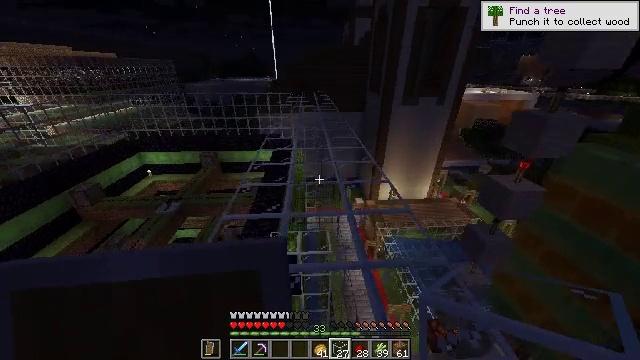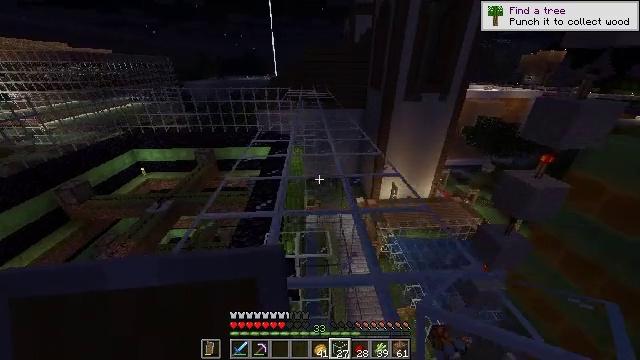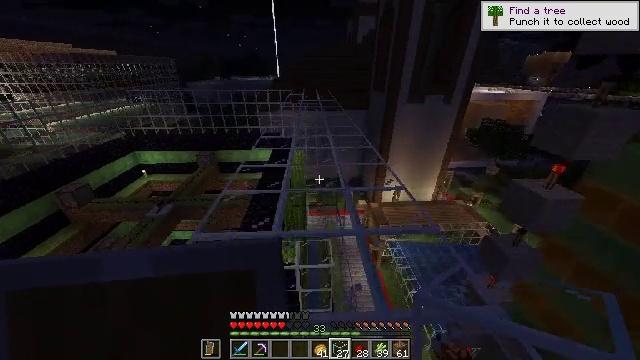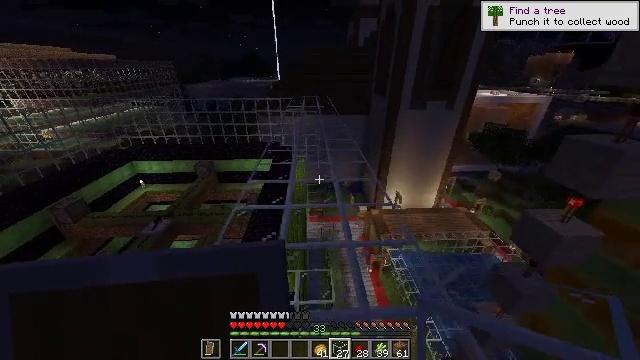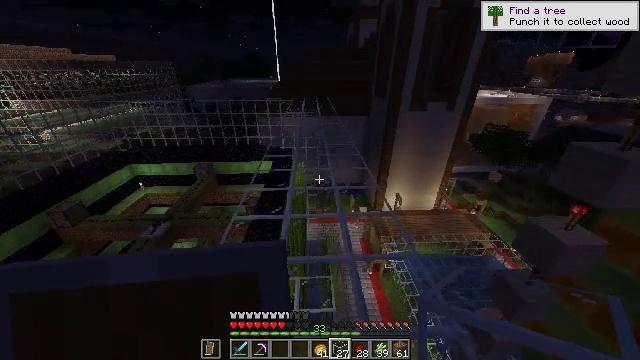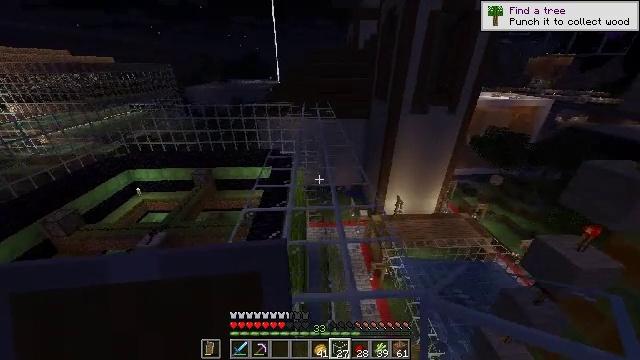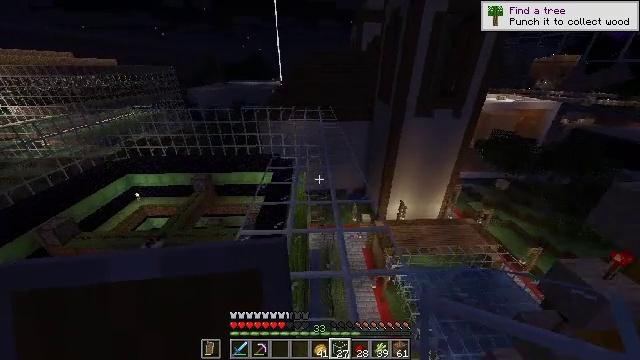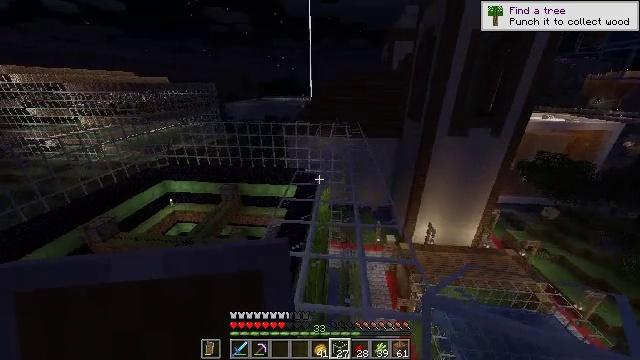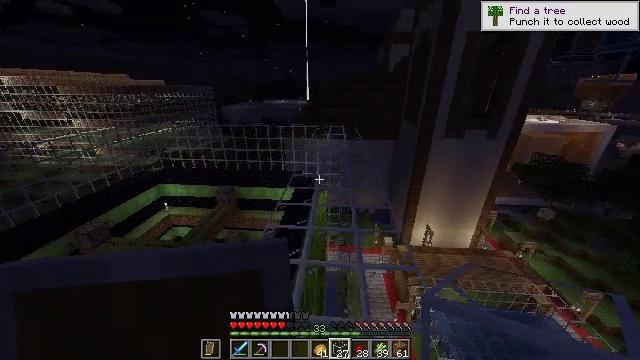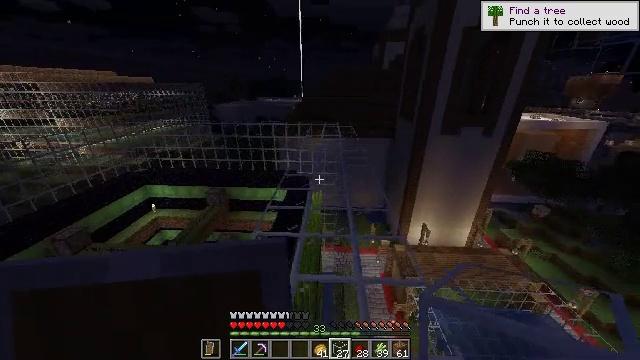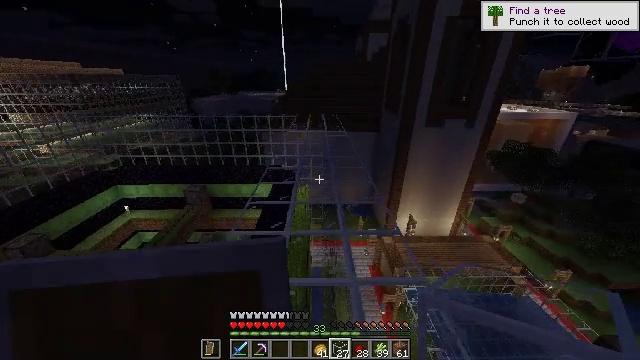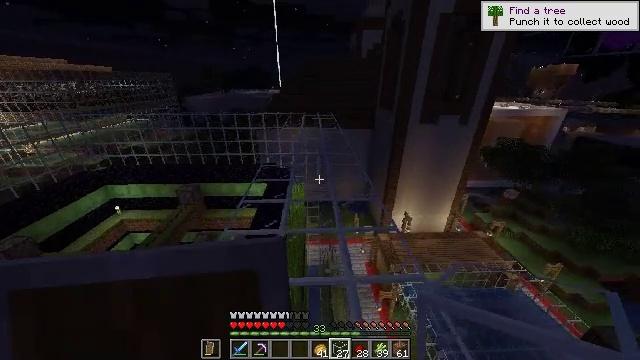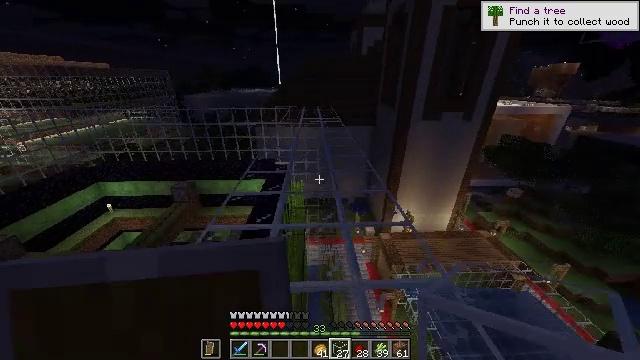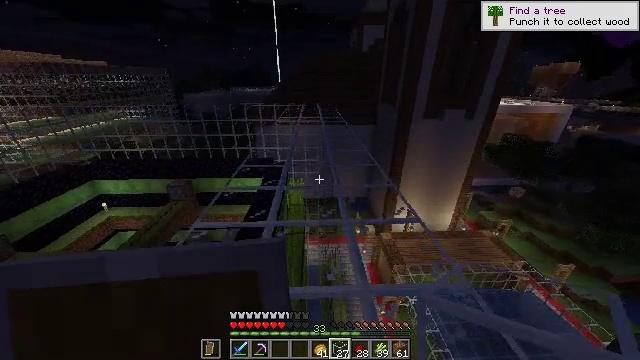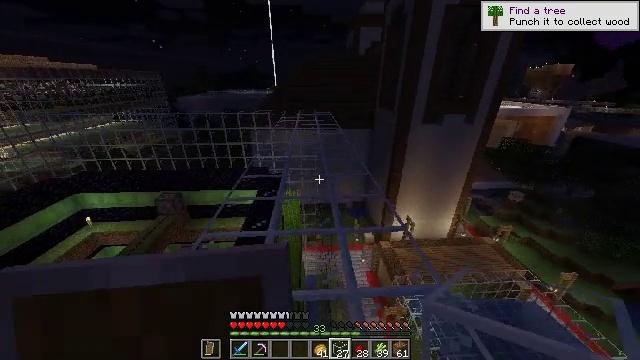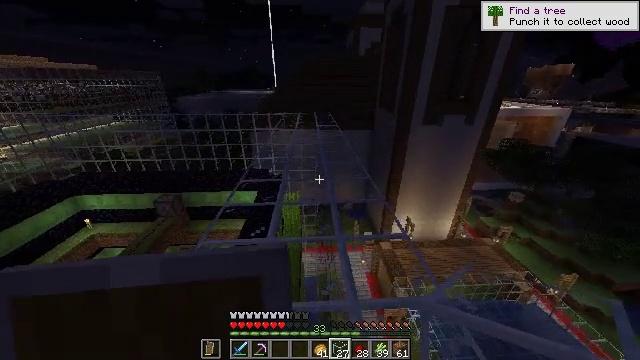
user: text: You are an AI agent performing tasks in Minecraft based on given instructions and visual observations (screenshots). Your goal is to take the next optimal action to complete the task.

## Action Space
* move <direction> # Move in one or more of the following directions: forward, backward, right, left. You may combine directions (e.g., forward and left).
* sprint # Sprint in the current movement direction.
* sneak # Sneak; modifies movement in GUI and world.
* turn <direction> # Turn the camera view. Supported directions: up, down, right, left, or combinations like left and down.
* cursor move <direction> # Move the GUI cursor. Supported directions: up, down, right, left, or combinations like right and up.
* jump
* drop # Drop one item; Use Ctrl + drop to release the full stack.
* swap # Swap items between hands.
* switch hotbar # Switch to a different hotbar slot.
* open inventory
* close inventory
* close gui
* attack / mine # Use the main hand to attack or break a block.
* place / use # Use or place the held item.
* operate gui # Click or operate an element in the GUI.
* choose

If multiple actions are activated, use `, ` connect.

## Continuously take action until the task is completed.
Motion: motion action
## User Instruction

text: Mine the glass to clear the view.
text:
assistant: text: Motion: move forward, jump
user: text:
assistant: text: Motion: move forward, jump
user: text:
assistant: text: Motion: move forward, jump
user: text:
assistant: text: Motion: move forward, jump
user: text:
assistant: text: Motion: move forward, jump
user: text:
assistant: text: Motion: move forward, jump
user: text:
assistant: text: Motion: move forward, turn left and up, jump
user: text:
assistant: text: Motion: move forward, jump
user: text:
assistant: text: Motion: move forward, turn right, jump
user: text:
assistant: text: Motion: move forward, turn right and down, jump
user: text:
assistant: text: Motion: move forward, turn right, jump
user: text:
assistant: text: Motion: move forward, jump
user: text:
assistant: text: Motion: move forward, jump
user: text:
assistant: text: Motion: move forward, jump
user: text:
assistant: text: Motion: move forward, jump
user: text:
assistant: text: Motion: move forward, jump
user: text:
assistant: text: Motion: move forward, jump
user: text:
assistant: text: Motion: move forward, jump
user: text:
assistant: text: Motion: move forward, turn left, jump
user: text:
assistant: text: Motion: move forward, jump
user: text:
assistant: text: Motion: move forward, jump
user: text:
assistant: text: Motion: move forward, jump
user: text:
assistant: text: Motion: move forward, turn left, jump
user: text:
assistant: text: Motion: move forward, jump
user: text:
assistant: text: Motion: move forward, jump
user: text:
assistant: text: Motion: move forward, jump
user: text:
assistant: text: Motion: move forward, jump
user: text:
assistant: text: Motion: move forward, jump
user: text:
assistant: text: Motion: move forward, jump
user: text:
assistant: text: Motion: move forward, jump